Question: I would like to with this macro delete all cells after last empty row until the line where in column "E" is "Total"
I've tried this, but there is error on loop line:
'''
Sub delete()
Dim r As Range
Dim lastRow As Long
Dim c As Range
Dim i As Long
i = lastRow + 1
With ThisWorkbook.Worksheets("Sheet1")
lastRow = .Cells(.Rows.Count, "B").End(xlUp).Row
End With
Do
Set r = Range("B" & i)
If Len(r) = 0 Then r.EntireRow.delete
i = i + 1
Loop Until Cells(i, 5).Value = "Total"
End Sub
'''
And here is the example how my table look like:

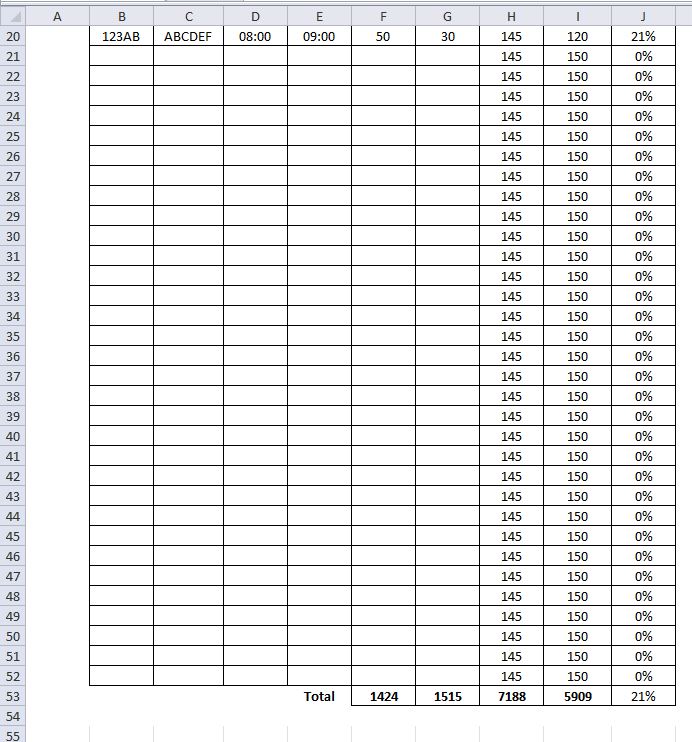
Answer: I'd use something like the following which will continue through all cells until 'E&i' = total:
'''
Public Sub Delete()
Dim i As Long
i = 2 'Start from row 2
Application.ScreenUpdating = False
With ThisWorkbook.Worksheets("Sheet1")
Do Until .Range("E" & i).Value = "Total"
If .Range("B" & i).Value = vbNullString Then
.Rows(i).EntireRow.Delete
Else
i = i + 1 'Only increment if the row hasn't been deleted to prevent skipping rows
End If
Loop
End With
Application.ScreenUpdating = True
End Sub
'''